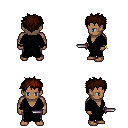
a pixel art fantasy rpg character, male body template, human, dark skin, gray robe, metal pants, brown bedhead hairstyle, bracelets, dagger, four views (front, back, left, right), 2x2 character sprite sheet, small pixel art, hard edges, no anti-aliasing